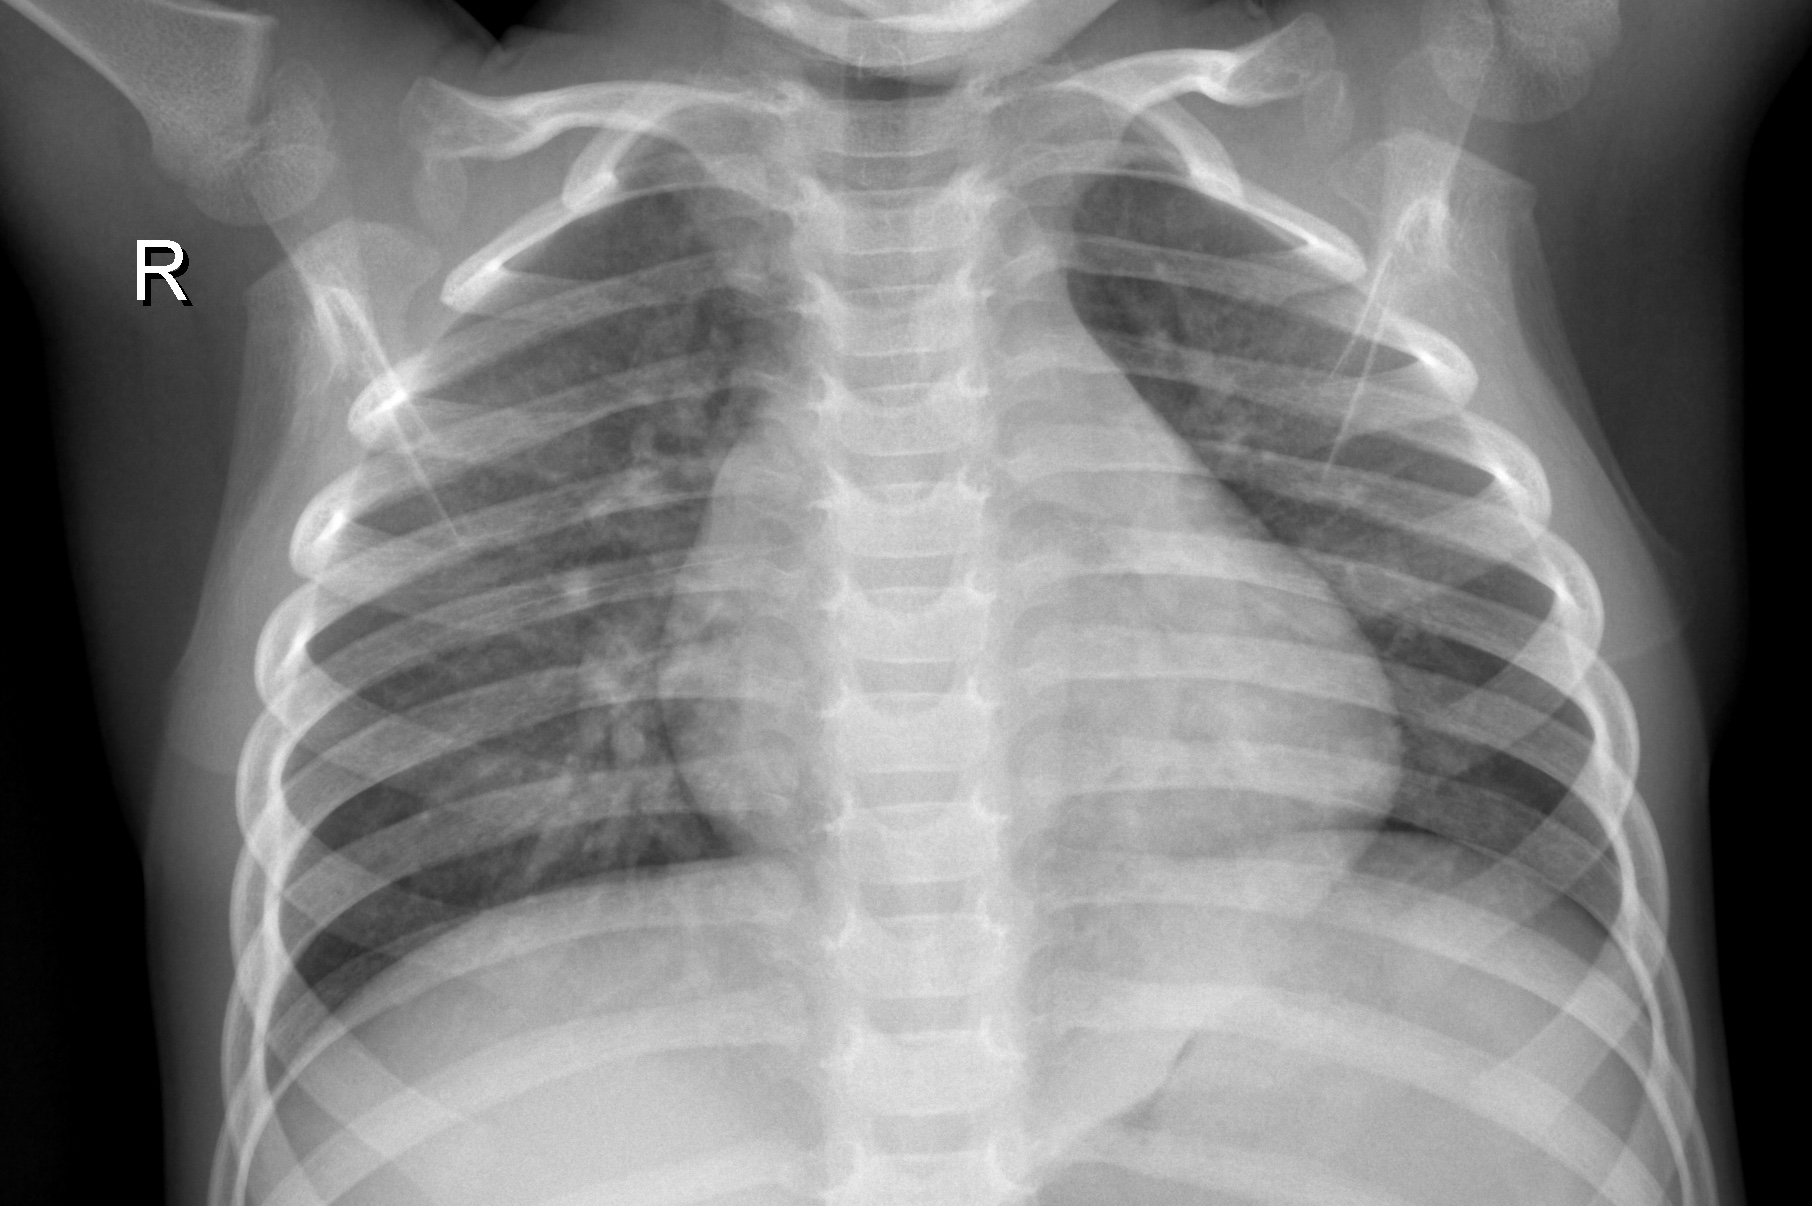
Diagnosis: NORMAL